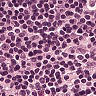
Metastatic tissue present: no